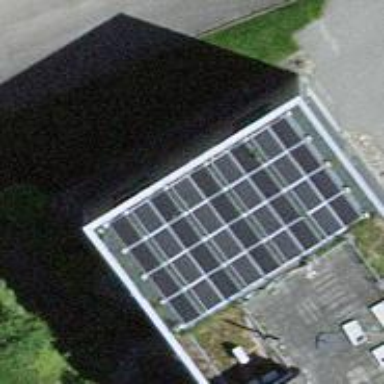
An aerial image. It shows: Solar power generator using photovoltaic panels.